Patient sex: M
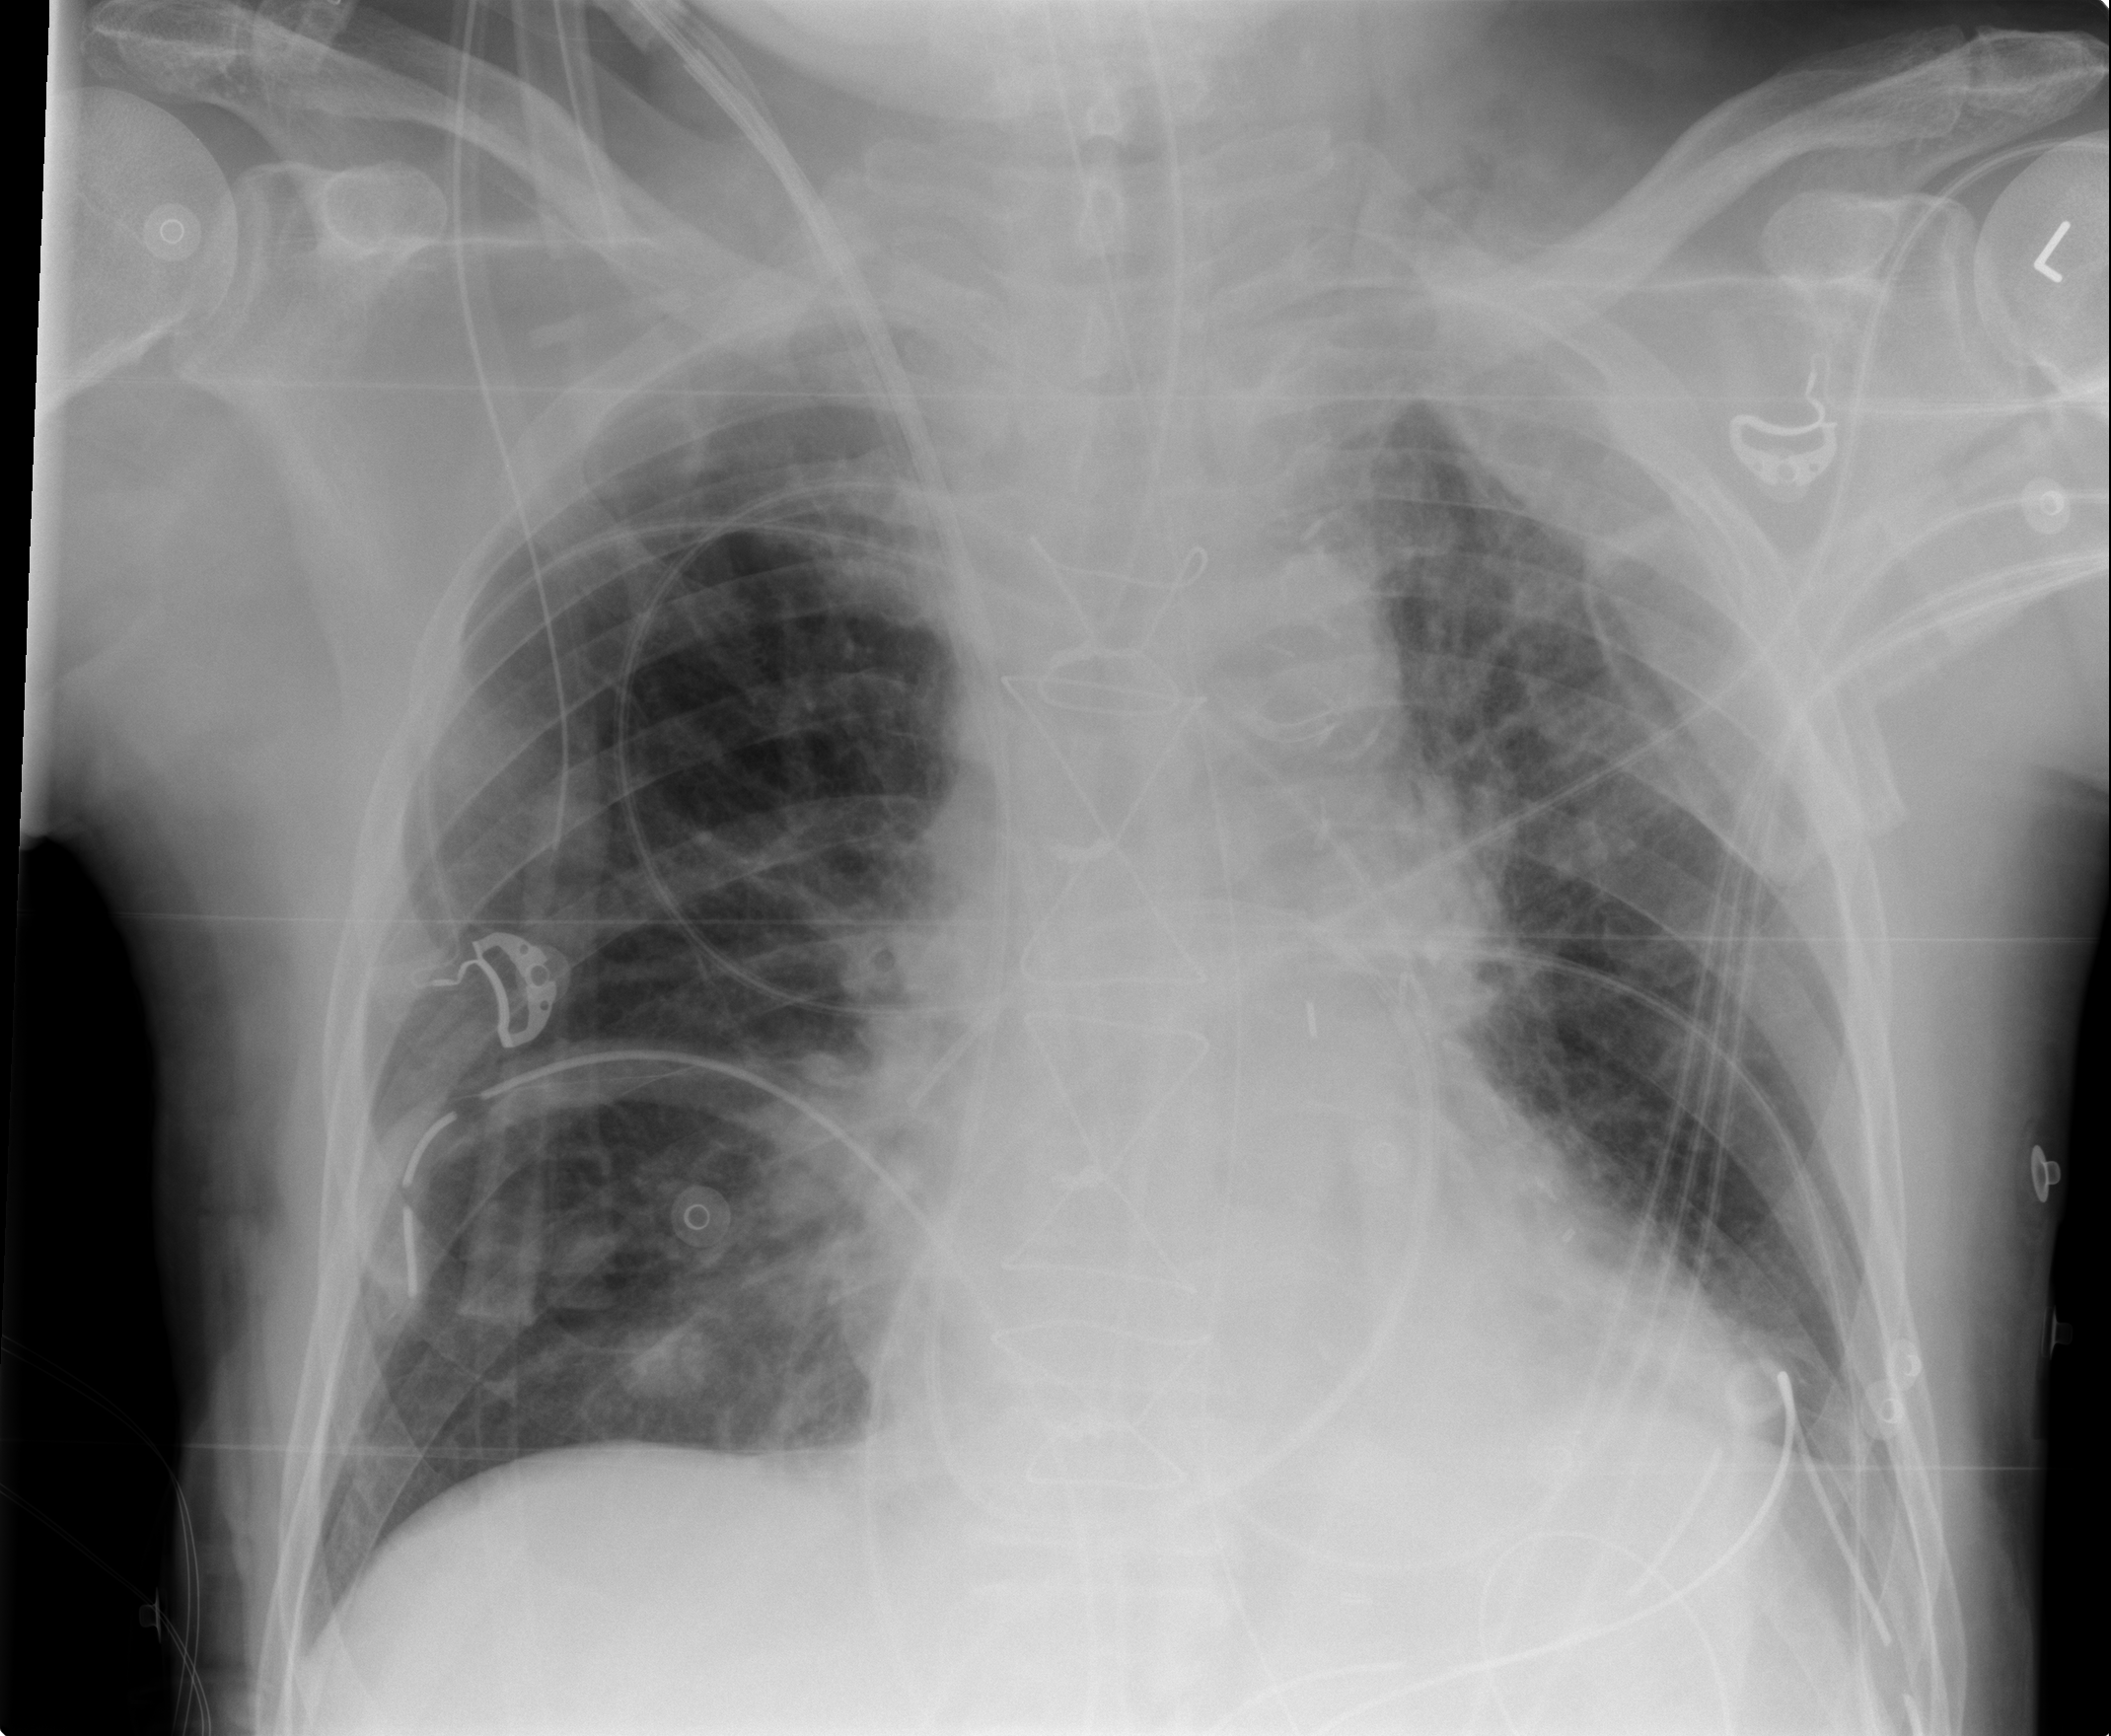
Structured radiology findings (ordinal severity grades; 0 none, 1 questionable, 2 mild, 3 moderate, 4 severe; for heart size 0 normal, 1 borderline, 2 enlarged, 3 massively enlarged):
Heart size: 2
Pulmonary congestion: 2
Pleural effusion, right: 0
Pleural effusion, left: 2
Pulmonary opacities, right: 0
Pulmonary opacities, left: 0
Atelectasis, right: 0
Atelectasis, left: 0